Question: I have installed PyDev in eclipse Luna. After successful installation of PyDev, when I want to create a new project I get the error:
Project interpreter not specified
How can I fix it? There is no option for interpreter to choose from.
eclipse version Luna,
Mac OSX Yosemite,
PyDev latest version (installed according to <URL>

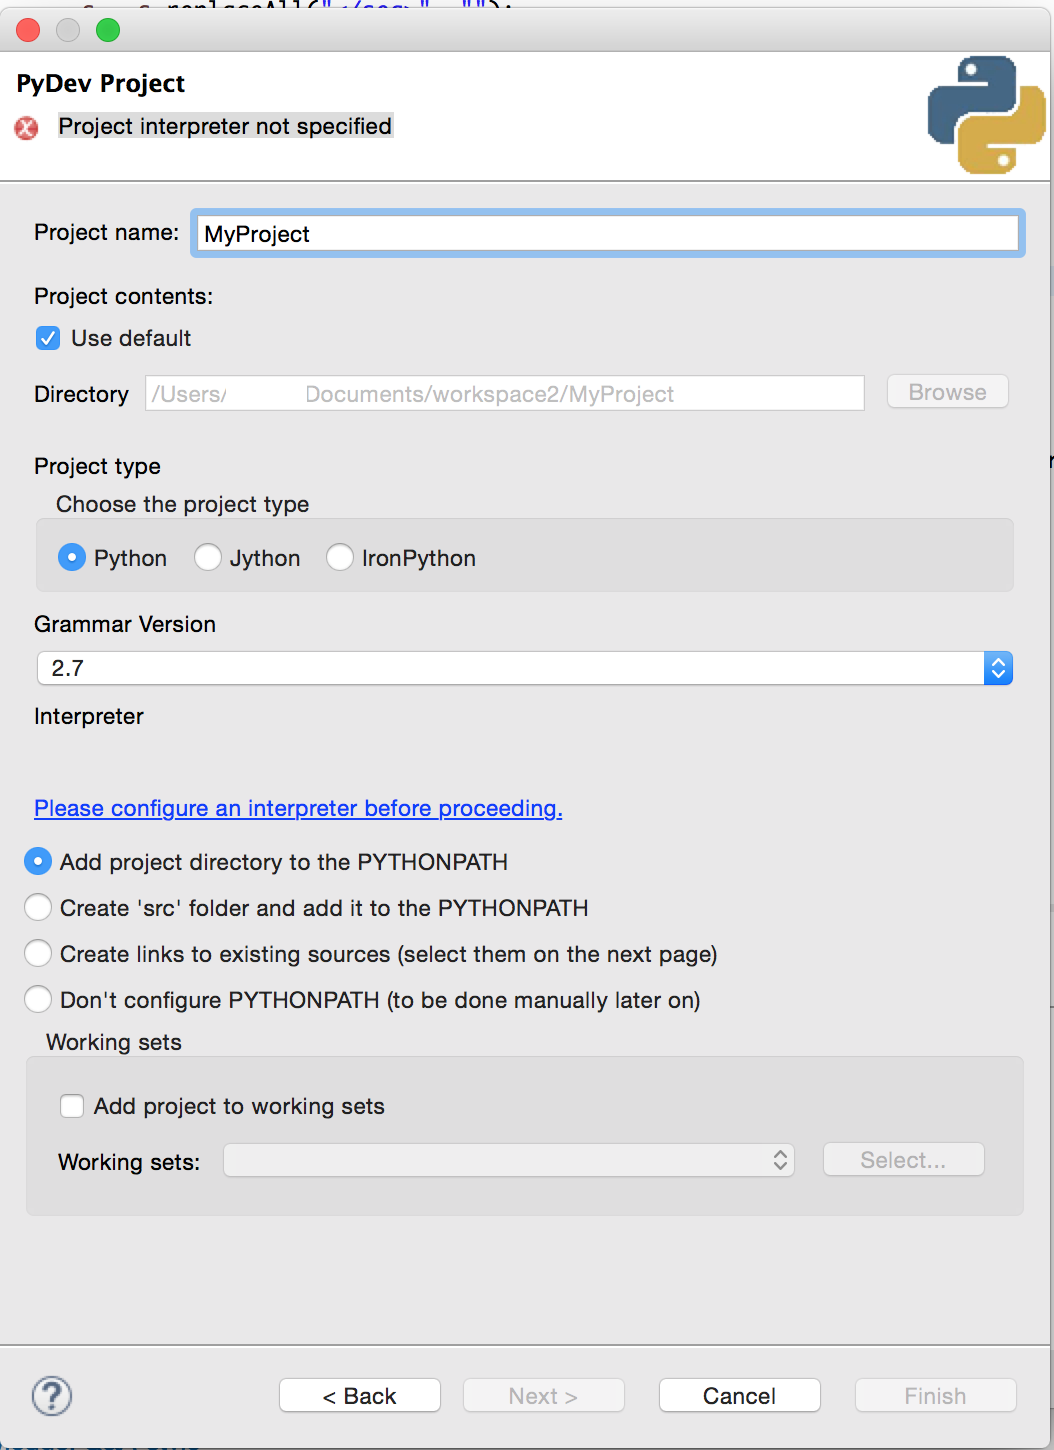
Answer: In my case it has worked with following steps
Prerequisite: Python should be installed
1. Go to Window -> Preferences -> PyDev -> Interpreters and click on "Python Interpreter".
2. Then click on new button and add python executable location.
> Example for windows:'''
c:\python2.7\python.exe
'''
example for ubuntu:'''
/usr/bin/python
'''
1. Then you can attached image and click on finish.
<URL>